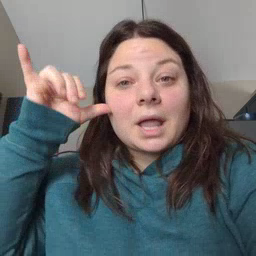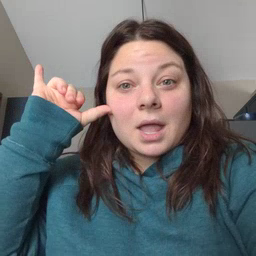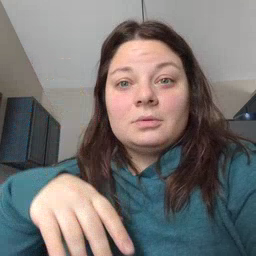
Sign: cow